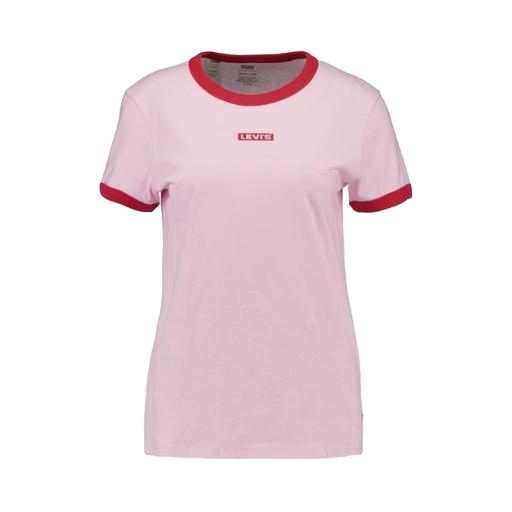
red classic ringer tee, regular t-shirt, pink short-sleeve tee, white background